Question: I want to create infinite symbol animation using div.
What animation needs to be done on the div to achieve this.

Thanks in advance!
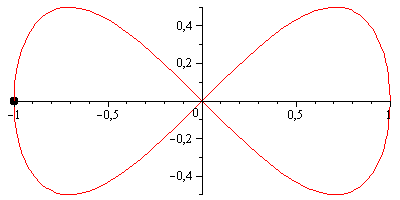
Answer: Well for example in this picture :

All the purple are dots where your 'ball' should go through.
You can see each dot as a key-frame. There are 16 dots (2 same in the center) in 100% time. That means every key-frame is 6.25% of the total time.
The ball is easially created with CSS:
'''
.ball
{
width: 10px;
height: 10px;
background-color: black;
border-radius: 40px;
position: absolute;
}
'''
Basically you define each dots left and top position.
Now i've made a really little example, because i haven't much time ;p
But i hope you get the idea what i'm trying to do: <URL>
More info about animation <URL>.
## Update
I couldn't let this answer stand without a working example. So hereby:
## jsFiddle